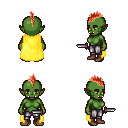
a pixel art fantasy rpg character, female body template, orc, green skin, yellow cape, metal pants, red mohawk hairstyle, brown shoes, dagger, four views (front, back, left, right), 2x2 character sprite sheet, small pixel art, hard edges, no anti-aliasing